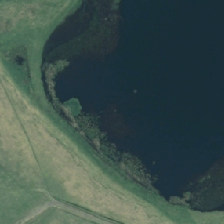
Land cover: lake_pond